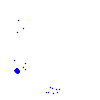
Particle: electron